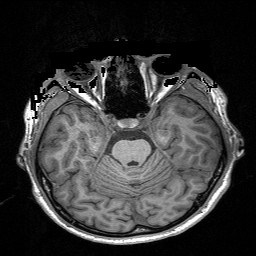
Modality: T1w
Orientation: coronal